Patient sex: M
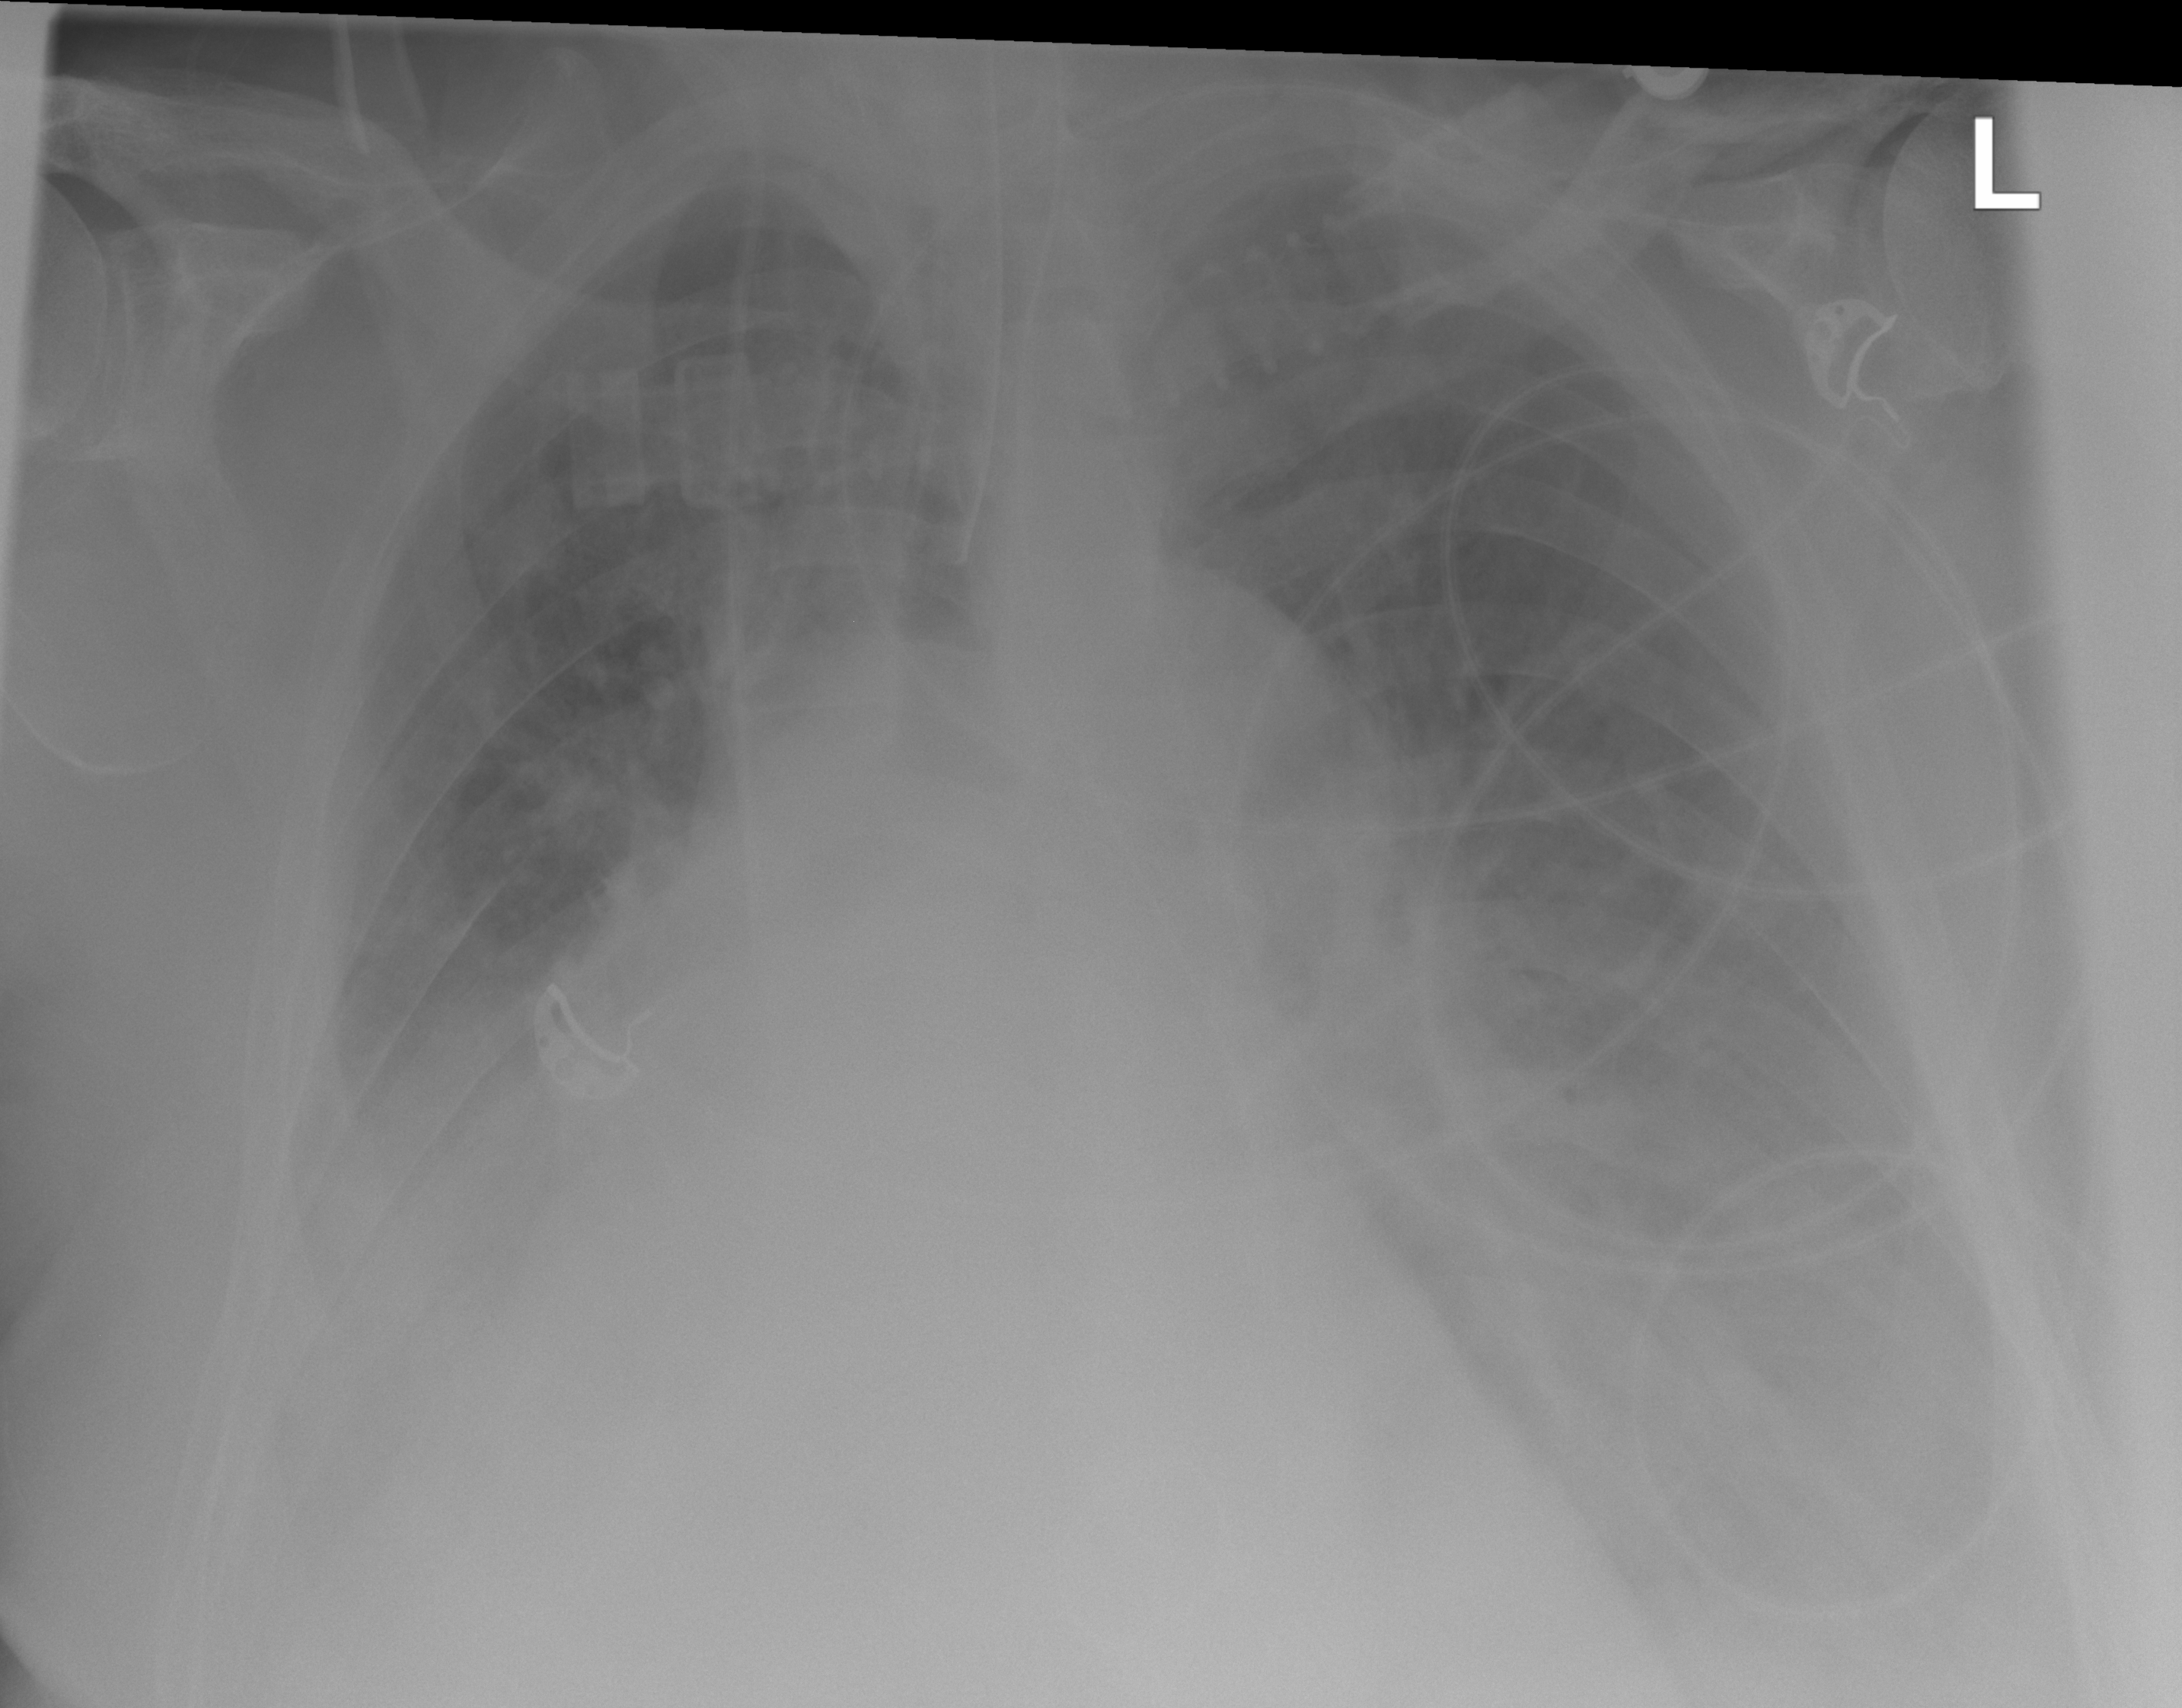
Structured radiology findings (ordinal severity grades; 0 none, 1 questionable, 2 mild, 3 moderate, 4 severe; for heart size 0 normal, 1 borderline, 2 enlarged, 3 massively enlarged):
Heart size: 2
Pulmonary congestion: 0
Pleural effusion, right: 2
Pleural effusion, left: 2
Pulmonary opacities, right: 0
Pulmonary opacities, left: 0
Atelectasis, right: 3
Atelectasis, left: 0